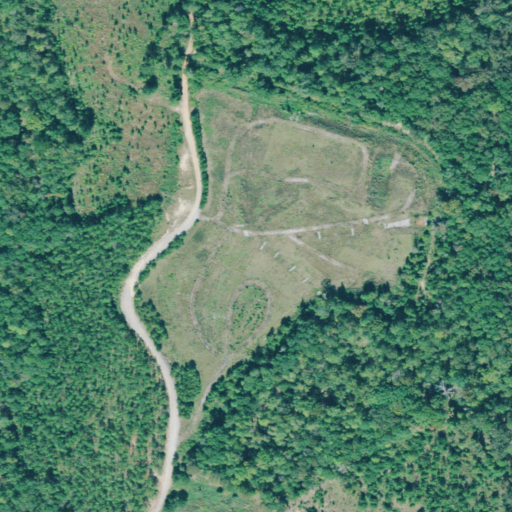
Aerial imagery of mountain in Georgia named Herman Hill containing evergreen forest, mixed forest, shrub, grassland, deciduous forest, cultivated crops, and pasture